Question: I got an Virtual box image of a Linux Operating System and when I am trying to open it I get the following error.

The only solution found online was to update the Virtual Box enthernet adapter and if it does not work to reinstall the virtual box.
None of these fixed the problem.
Does anybody know how to fix it?
Thank you
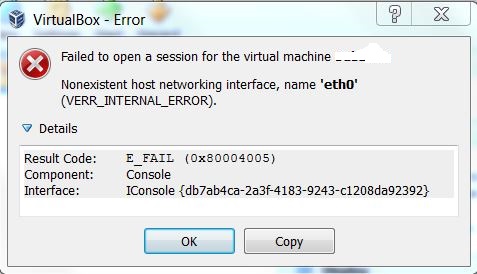
Answer: Looks like you've lunched your VM on Windows host, so you need open VM Settings and select one of the available interfaces in "Name:" list.